Question: I'm trying to do something like <URL>.
The problem is that i can't build the loop that does that.

Here is my code:
'''
import parallel
import time
p=parallel.Parallel() #object to use the parallel port
print ("Enter a string of numbers: ")
numStr = raw_input() #read line
numList=list(numSTr) #converts string to list
numlen=len(numList) #the length of the list
numBin=[['1','0001'], ['2','0010'],
['4','0100'], ['5','0101'],
['6','0110'], ['7','0111'],
['8','1000'], ['9','1001'],
['3','0011'], ['0','0000']] #Less significant bits of the numbers from 0 to 9 in a bidimesional array
p.setData(0) #clear the displays
pos=['0001','0010','0100','1000'] #Unique possible positions for the number from 0 to 9.
c=(str(pos[])+str((numBin[][1]))) #here if the number in the list numList exist and also is in numBin. It joins the position and the number in binary, creating an number that will be send in decimal to the parallel port.
p.setData(int(c,2)) #send the binary number in decimal
'''
If someone can help me, that would be gratifying
The most significant bits that are in numBin, define what display to turn on. And the less significant define the number.
For example:
The string is {'7', '1', '5', '4', '8'}.
So the first number to show in the last display is '7'. SO we take the binary 7 that is '0111' and join that binary string with the first display position that is '0001'. SO we create a binary number: '<PHONE>'. We conver that number to decimal and send it to the parallel port. The parallel port turns on the las display and shows the number 7.
The second time, it must show a '7' and a '1' in the second and fist position and so.
'''
X X X X
X X X 7
X X 7 1
X 7 1 5
7 1 5 4
1 5 4 8
5 4 8 X
4 8 X X
8 X X X
X X X X
'''
The 'X' represents that the display is off and the number represents itself in the display position as you can see in the circuit.
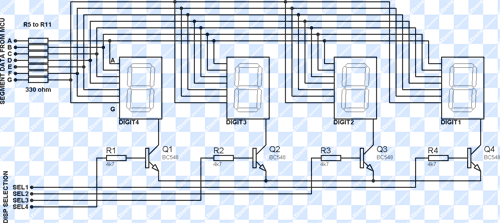
Answer: Looking at your circuit, you can't actually display different numbers simultaneously. I had a circuit like this on a demo FPGA board, and had to create a software driver to flicker the numbers on the display in the correct positions at a speed faster than the eye could detect.
Below is a a rough algorithm, using a Mock object to simulate the parallel port and the display for my testing. It must be run on a terminal that supports carriage return without linefeed.
You should be able to drop in your parallel library instead, but may have to adjust the control bits to match your hardware:
'''
import sys
class ParallelMock(object):
def __init__(self):
'''Init and blank the "display".'''
self.display = [' '] * 4
self._update()
def setData(self,data):
'''Bits 0-3 are the "value".
Bits 4-7 are positions 0-3 (first-to-last).
'''
self.display = [' '] * 4
value = data & 0xF
if data & 0x10:
self.display[0] = str(value)
if data & 0x20:
self.display[1] = str(value)
if data & 0x40:
self.display[2] = str(value)
if data & 0x80:
self.display[3] = str(value)
self._update()
def _update(self):
'''Write over the same four terminal positions each time.'''
sys.stdout.write(''.join(self.display) + '
')
if __name__ == '__main__':
p = ParallelMock()
nums = raw_input("Enter a string of numbers: ")
# Shift over the steam four-at-a-time.
stream = 'XXXX' + nums + 'XXXX'
data = [0] * 4
for i in range(len(stream)-3):
# Precompute data
for pos in range(4):
value = stream[i+pos]
data[pos] = 0 if value == 'X' else (1<<(pos+4)) + int(value)
# "Flicker" the display...
for delay in xrange(1000):
# Display each position briefly.
for d in data:
p.setData(d)
# Clear the display when done
p.setData(0)
'''